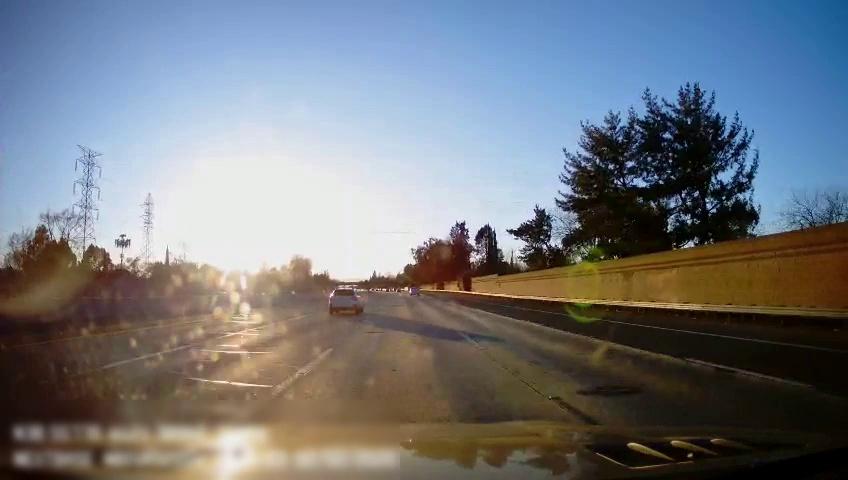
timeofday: Day
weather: Sunny
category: Drivable Space
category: Vehicles | Truck
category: Vehicles | SUV
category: Lanes | Alternate Lane
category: Lanes | Alternate Lane
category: Lanes | Current Lane
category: Lanes | Current Lane
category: Lanes | Alternate Lane
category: Lanes | Alternate Lane